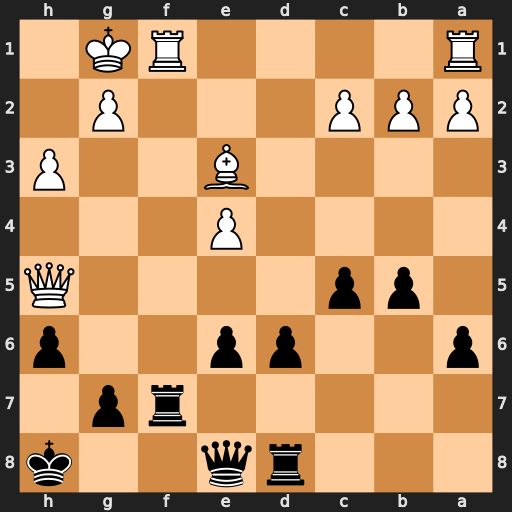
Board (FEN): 3rq2k/5rp1/p2pp2p/1pp4Q/4P3/4B2P/PPP3P1/R4RK1
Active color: b
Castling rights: -
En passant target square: -
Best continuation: Rxf1+ Rxf1 Qxh5